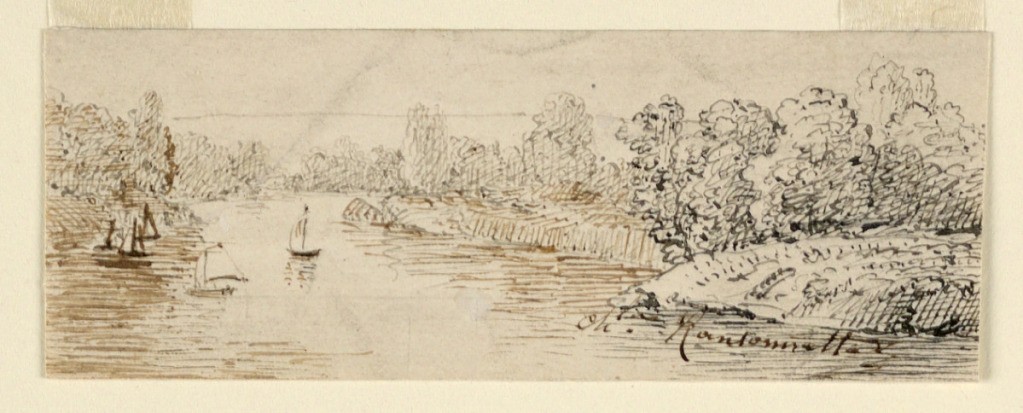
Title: A Landscape
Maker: Charles Nicolas Ransonnette, French, 1793 - 1877
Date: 1825–1840
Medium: Pen and ink, brush and bistre on paper
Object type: Drawing
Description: A stream leads backwards, through wooded land. Sailing boats are upon it.